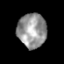
Tissue: prostate
Cell type: Epithelial cells
Senescence score: 0.3158
Nuclear area (px): 969
Mean DAPI intensity: 150.26